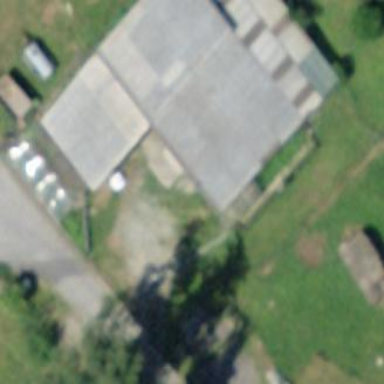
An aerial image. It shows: Farmyard area.